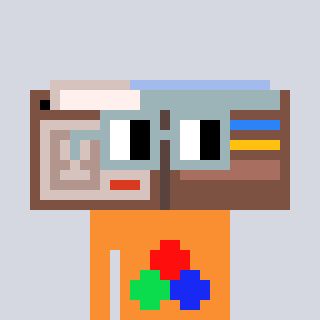
a pixel art character with square dark gray glasses, a wallet-shaped head and a orange-colored body on a cool background